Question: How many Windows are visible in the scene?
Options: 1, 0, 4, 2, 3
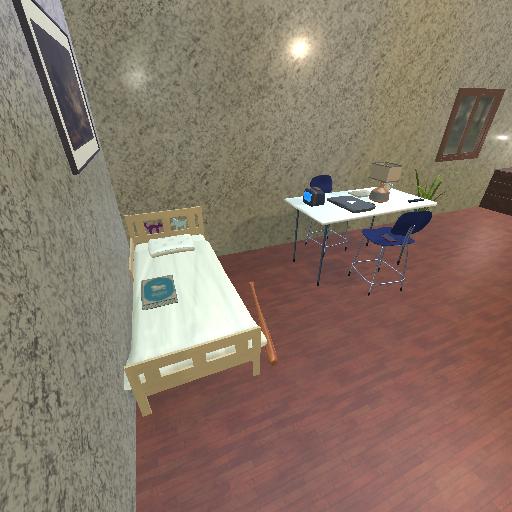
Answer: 1